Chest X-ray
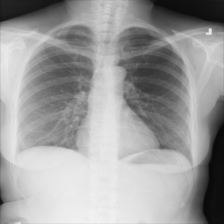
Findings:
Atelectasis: negative
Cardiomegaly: negative
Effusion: negative
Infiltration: negative
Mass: negative
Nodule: negative
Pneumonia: negative
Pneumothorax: negative
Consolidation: negative
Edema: negative
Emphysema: negative
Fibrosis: negative
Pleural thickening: negative
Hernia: negative